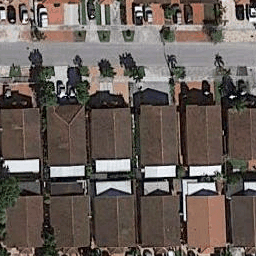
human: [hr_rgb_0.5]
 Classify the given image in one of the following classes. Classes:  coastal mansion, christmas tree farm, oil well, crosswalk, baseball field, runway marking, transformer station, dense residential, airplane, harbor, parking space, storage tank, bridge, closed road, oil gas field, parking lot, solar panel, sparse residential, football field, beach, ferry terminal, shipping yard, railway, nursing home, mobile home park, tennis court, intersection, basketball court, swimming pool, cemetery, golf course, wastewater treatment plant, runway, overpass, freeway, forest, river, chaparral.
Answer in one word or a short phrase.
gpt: dense residential